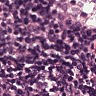
Metastatic tissue present: no